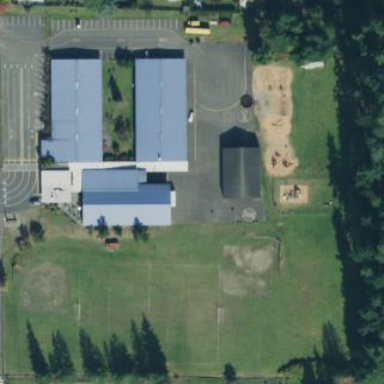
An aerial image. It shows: School.